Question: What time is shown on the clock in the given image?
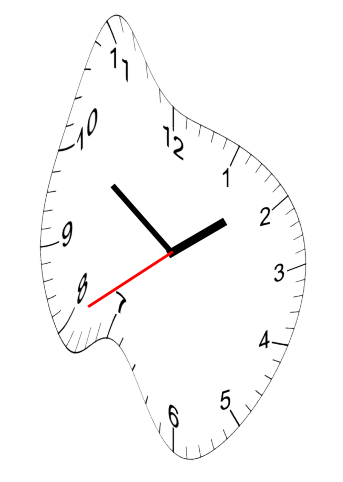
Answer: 01:50:40